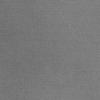
Atmospheric dust classification: dusty